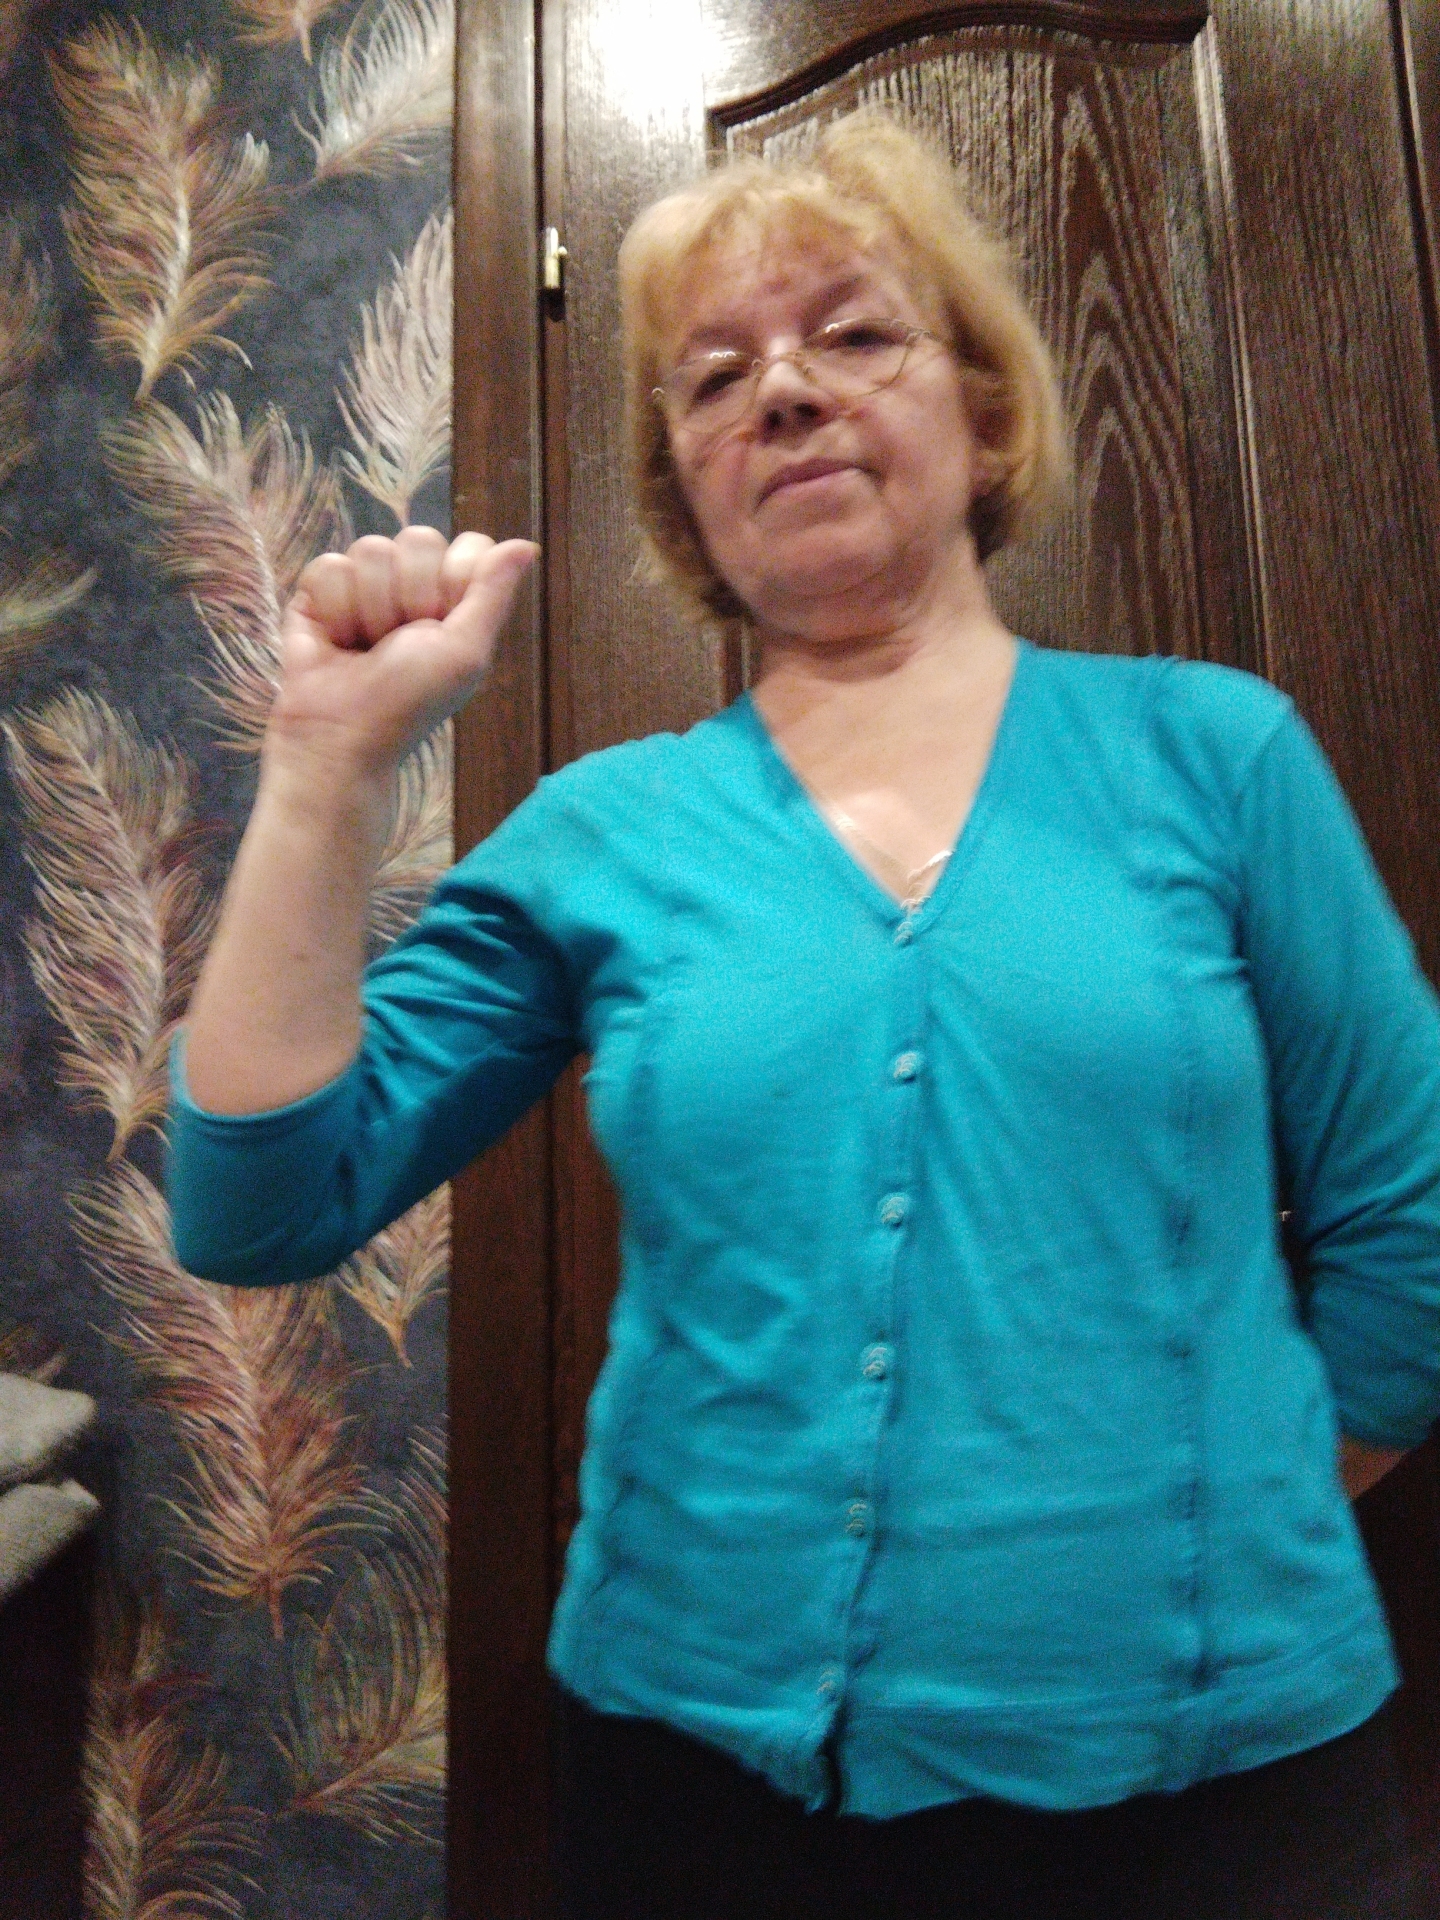
Label: noise